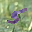
Label: 5